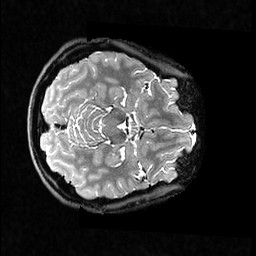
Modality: T2w
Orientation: axial
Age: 42
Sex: female
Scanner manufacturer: ge
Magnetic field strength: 3 T
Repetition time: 3.202 s
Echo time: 0.06623 s